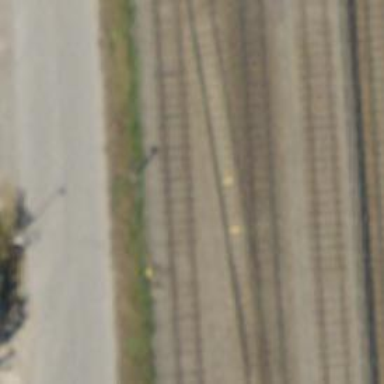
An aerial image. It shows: Siding railway track with electrified contact line.